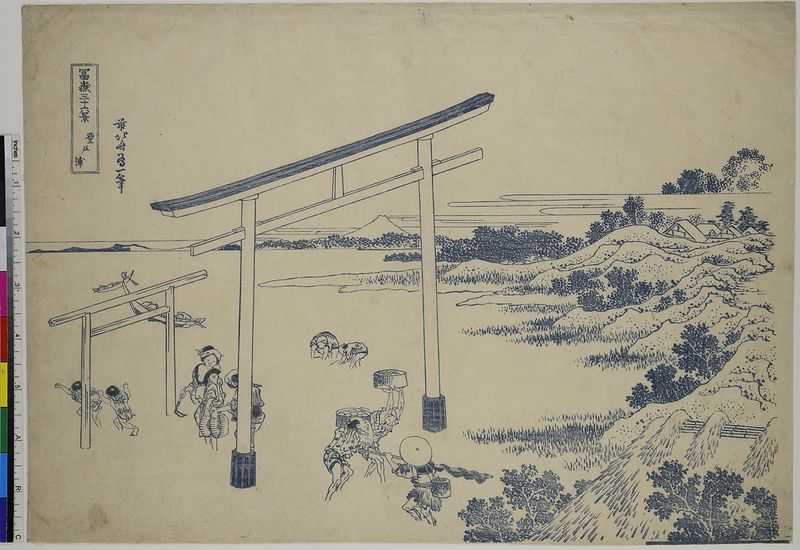
Titel: Die Bucht von Nobuto, Blatt 33 aus der Serie: 36 Ansichten des Fuji
Künstler: Katsushika Hokusai
Standort: Hamburg
Institution: Museum für Kunst und Gewerbe Hamburg
Schlagwörter: blau, landschaft, menschen, architektur, boot, kinder, holzschnitt, japan, berge, gebirge, kutter, tor, vulkan, druckgraphik, druckgrafik, muschel, zeit, anlagen, landschaftsdarstellung, muschelsammler, edo, fuji, reproduktionen, volcano, druckerzeugnisse, küste, hügellandschaft, torii, volcan, probedruck